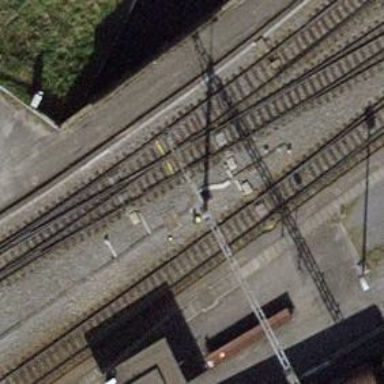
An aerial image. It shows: Railway switch.